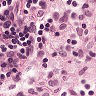
Metastatic tissue present: no